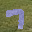
Label: 7